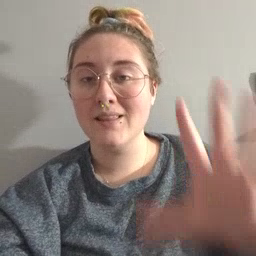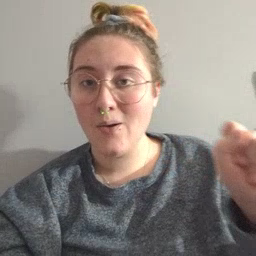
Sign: loud